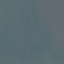
Land use / land cover: SeaLake